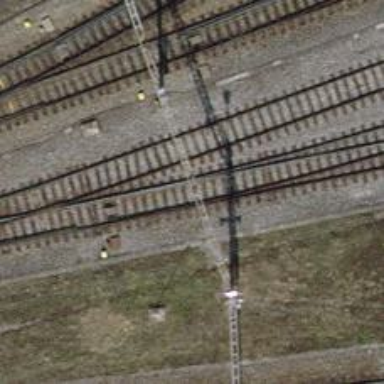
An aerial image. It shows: Railway switch.